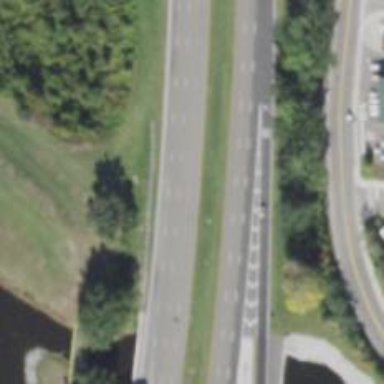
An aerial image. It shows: Motorway junction.